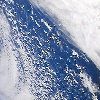
Label: cloud